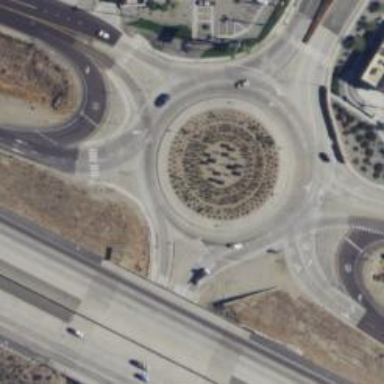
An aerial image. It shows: Secondary road around roundabout.